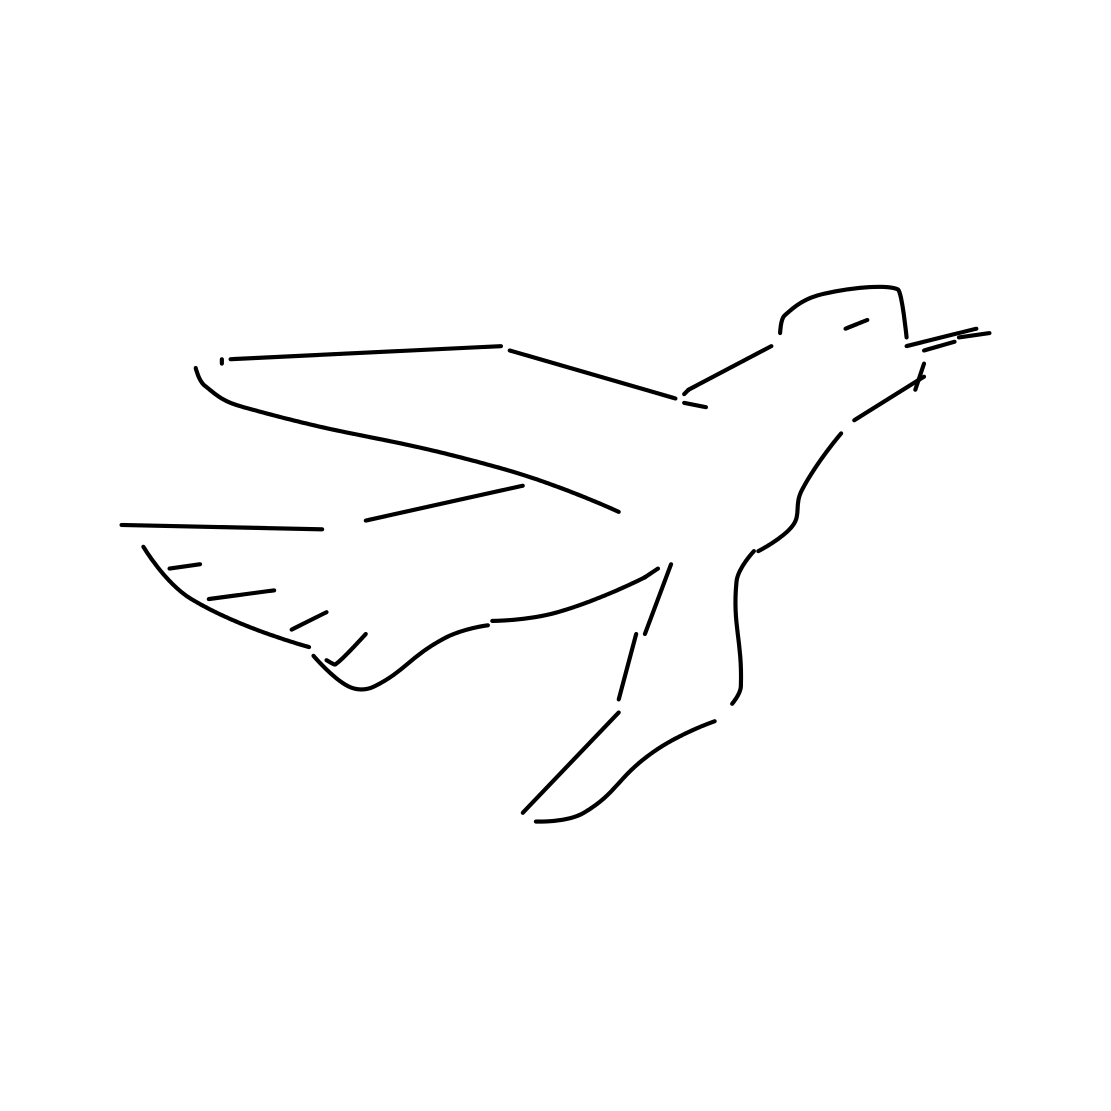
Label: seagull